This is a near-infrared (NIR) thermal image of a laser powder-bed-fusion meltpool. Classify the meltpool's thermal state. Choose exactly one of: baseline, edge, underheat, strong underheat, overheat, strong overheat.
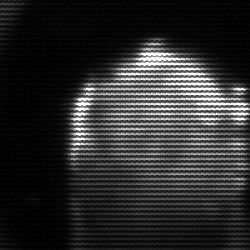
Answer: edge